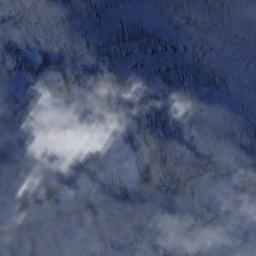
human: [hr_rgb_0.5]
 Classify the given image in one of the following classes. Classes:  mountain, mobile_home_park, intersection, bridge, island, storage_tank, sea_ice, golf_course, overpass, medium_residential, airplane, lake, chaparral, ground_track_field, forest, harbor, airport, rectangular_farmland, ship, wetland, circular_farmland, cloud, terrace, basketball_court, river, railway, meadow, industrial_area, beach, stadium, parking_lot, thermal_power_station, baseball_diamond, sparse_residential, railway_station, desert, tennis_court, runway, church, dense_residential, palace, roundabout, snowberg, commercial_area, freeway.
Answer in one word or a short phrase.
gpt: cloud